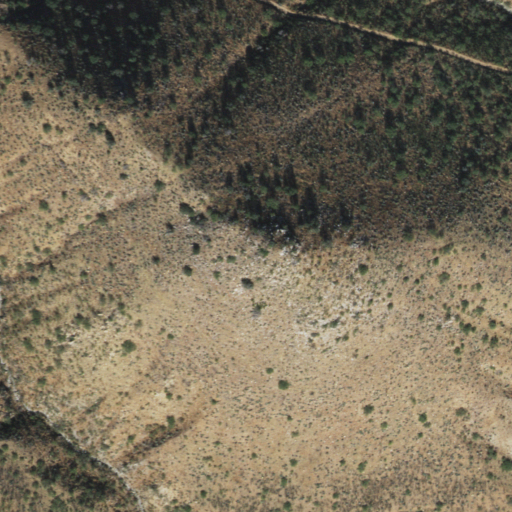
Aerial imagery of mountain in Arizona named Ritchey Peak containing only shrub